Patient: sex M, age 54
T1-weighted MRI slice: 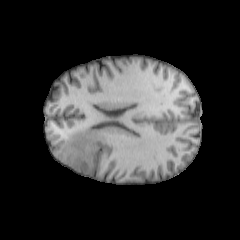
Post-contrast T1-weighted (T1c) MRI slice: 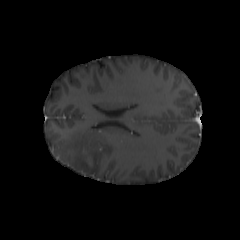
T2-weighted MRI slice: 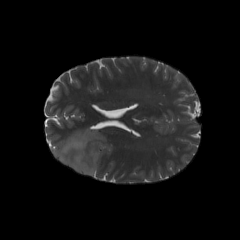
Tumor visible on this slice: yes
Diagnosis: Astrocytoma, IDH-wildtype
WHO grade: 3